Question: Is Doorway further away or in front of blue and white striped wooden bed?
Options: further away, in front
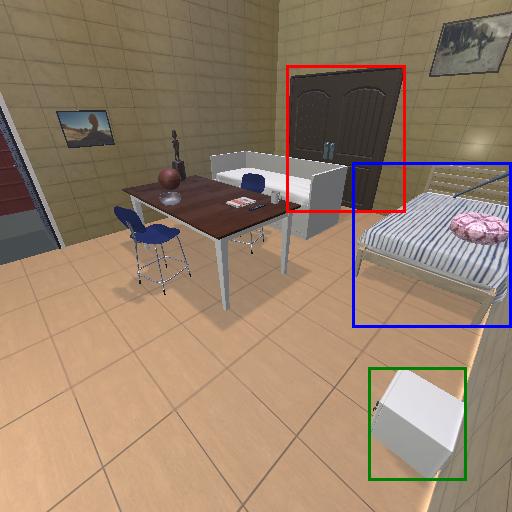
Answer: further away